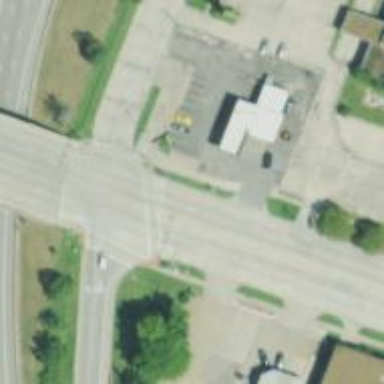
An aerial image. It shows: Solid stop line on the road.